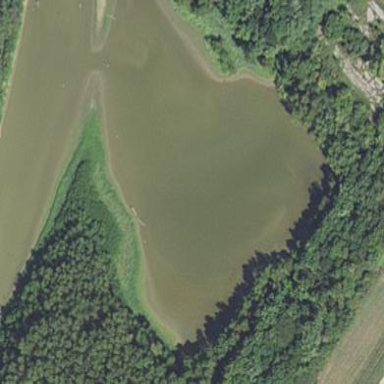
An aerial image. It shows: Pond with natural water.